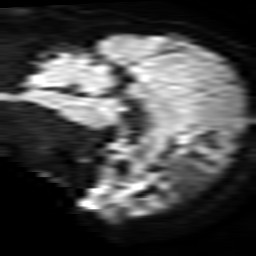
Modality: TRACE
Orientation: sagittal
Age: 74
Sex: male
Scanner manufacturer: philips
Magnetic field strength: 3 T
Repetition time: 4.634 s
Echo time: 0.07409 s